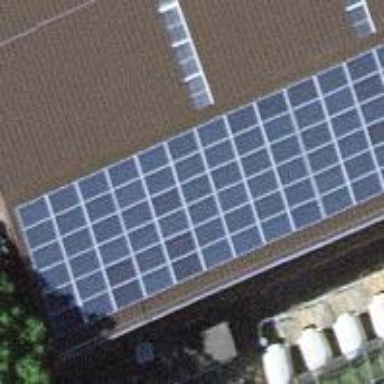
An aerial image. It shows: Solar power generator using photovoltaic method with solar photovoltaic panel types.